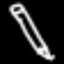
Label: pencil